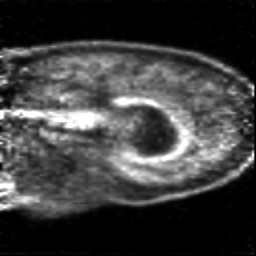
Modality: PET
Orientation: sagittal
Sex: male
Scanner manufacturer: siemens